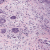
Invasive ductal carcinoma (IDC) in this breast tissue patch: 0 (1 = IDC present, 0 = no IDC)